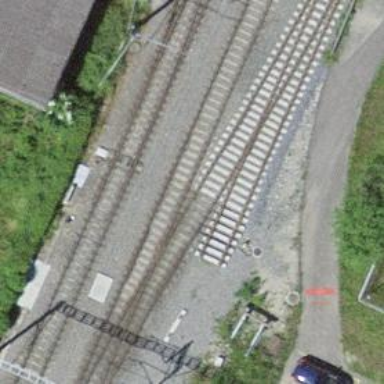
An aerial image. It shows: Railway switch.